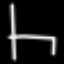
Label: chair